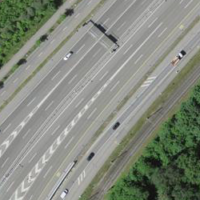
EUNIS habitat code: 57
Species observed at this site:
Mespilus germanica